Question: I am trying a small application to learn spring boot with swagger UI. When i run the program, i can open 'http://localhost:8080/api-docs' which shows json output. But when i access 'http://localhost:8080/swagger/index.html', it gives Whitelabel Error Page.
What steps i followed:
1- Copied the "dist" folder from the swagger-ui project that is available in GitHub.
2- Renamed the "dist" to "swagger" and put it inside 'src/main/public'
3- Changed the path in index.html to "/api-docs".
Below is the screenshot from EclipseLuna IDE and all the program codes,

pom.xml
'''
<project xmlns="http://maven.apache.org/POM/4.0.0" xmlns:xsi="http://www.w3.org/2001/XMLSchema-instance"
xsi:schemaLocation="http://maven.apache.org/POM/4.0.0 http://maven.apache.org/xsd/maven-4.0.0.xsd">
<modelVersion>4.0.0</modelVersion>
<groupId>com.rajkishan.learnSpring</groupId>
<artifactId>RestfulWithSpring</artifactId>
<version>1.0.0</version>
<packaging>war</packaging>
<name>LearnRESTfulSpring</name>
<parent>
<groupId>org.springframework.boot</groupId>
<artifactId>spring-boot-starter-parent</artifactId>
<version>1.1.12.RELEASE</version>
</parent>
<properties>
<project.build.sourceEncoding>UTF-8</project.build.sourceEncoding>
<java.version>1.8</java.version>
<start-class>com.rajkishan.Application</start-class>
</properties>
<dependencies>
<dependency>
<groupId>org.springframework.boot</groupId>
<artifactId>spring-boot-starter-web</artifactId>
</dependency>
<dependency>
<groupId>org.springframework.boot</groupId>
<artifactId>spring-boot-starter-log4j</artifactId>
<exclusions>
<exclusion>
<groupId>org.slf4j</groupId>
<artifactId>slf4j-log4j12</artifactId>
</exclusion>
</exclusions>
</dependency>
<dependency>
<groupId>org.springframework.boot</groupId>
<artifactId>spring-boot-starter-test</artifactId>
<scope>test</scope>
</dependency>
<dependency>
<groupId>com.mangofactory</groupId>
<artifactId>swagger-springmvc</artifactId>
<version>0.8.8</version>
</dependency>
</dependencies>
<build>
<plugins>
<plugin>
<groupId>org.springframework.boot</groupId>
<artifactId>spring-boot-maven-plugin</artifactId>
</plugin>
</plugins>
</build>
'''
Application.java
'''
package com.rajkishan;
import org.springframework.boot.SpringApplication;
import org.springframework.boot.autoconfigure.EnableAutoConfiguration;
import org.springframework.context.annotation.ComponentScan;
import org.springframework.context.annotation.Configuration;
import org.springframework.web.servlet.config.annotation.EnableWebMvc;
/**
* Spring Boot Starter Class
*
*/
@Configuration
@EnableAutoConfiguration
@ComponentScan
@EnableWebMvc
public class Application {
public static void main(String[] args) {
SpringApplication.run(Application.class, args);
}
}
'''
'Greeting.java' is a Normal pojo as in spring-restful-demo provided in <URL>
GreetingController.java
'''
package com.rajkishan;
import java.util.concurrent.atomic.AtomicLong;
import org.springframework.web.bind.annotation.RequestMapping;
import org.springframework.web.bind.annotation.RequestMethod;
import org.springframework.web.bind.annotation.RequestParam;
import org.springframework.web.bind.annotation.RestController;
@RestController
public class GreetingController {
private static final String template = "Hello, %s!";
private final AtomicLong counter = new AtomicLong();
@RequestMapping(value = "/greeting", method = RequestMethod.GET, produces = "application/json")
public Greeting greeting(@RequestParam (value = "name", defaultValue = "World") String name){
return new Greeting(counter.incrementAndGet(), String.format(template, name));
}
}
'''
SwaggerConfig.java
'''
package com.rajkishan;
import org.springframework.beans.factory.annotation.Autowired;
import org.springframework.context.annotation.Bean;
import org.springframework.context.annotation.Configuration;
import com.mangofactory.swagger.configuration.SpringSwaggerConfig;
import com.mangofactory.swagger.plugin.EnableSwagger;
import com.mangofactory.swagger.plugin.SwaggerSpringMvcPlugin;
import com.wordnik.swagger.model.ApiInfo;
@Configuration
@EnableSwagger
public class SwaggerConfig {
private SpringSwaggerConfig swaggerConfig;
@Autowired
public void setSpringSwaggerConfig(SpringSwaggerConfig swaggerConfig){
this.swaggerConfig = swaggerConfig;
}
@Bean
public SwaggerSpringMvcPlugin customSwaggerPlugin(){
return new SwaggerSpringMvcPlugin(this.swaggerConfig).apiInfo(apiInfo())
.includePatterns("/greeting/.*");
}
private ApiInfo apiInfo(){
ApiInfo apiInfo = new ApiInfo("My Spring Application",
"Learning Spring Restful", "termsOfServiceUrl", "contact", "license", "licenseUrl");
return apiInfo;
}
}
'''
Index.html
'''
$(function() {
var url = window.location.search.match(/url=([^&]+)/);
if (url && url.length > 1) {
url = decodeURIComponent(url[1]);
} else {
url = "/api-docs"
}
/*Rest of the Code Follows...*/
'''
Can you see where i am doing it wrong?
Maybe I have Missed Something?
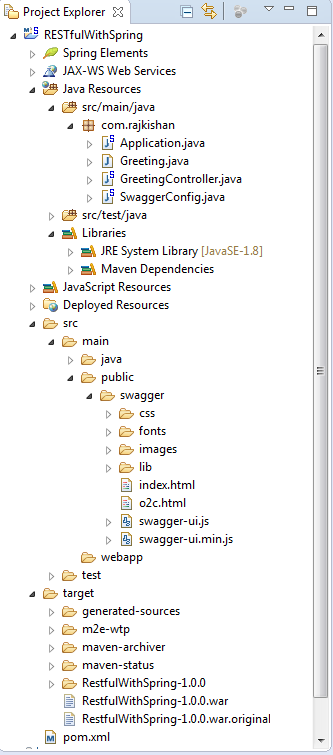
Answer: In your 'Application' class remove all the annotations and replace it with '@SpringBootApplication' in spring-boot 1.2 and above and a combination of '@EnableAutoConfiguration' and '@ComponentScan' for boot versions below 1.2.x. In particular remove the '@EnableWebMvc' annotation as it is interfering with the spring boot auto configuration of the resources, i.e. the one that serves up swagger-ui.
Also, your swagger-springmvc dependency is very outdated you should use at least 1.0.2. On a related note have you considered moving using <URL>? It's the next generation of swagger-springmvc and It also supports swagger 2.0.